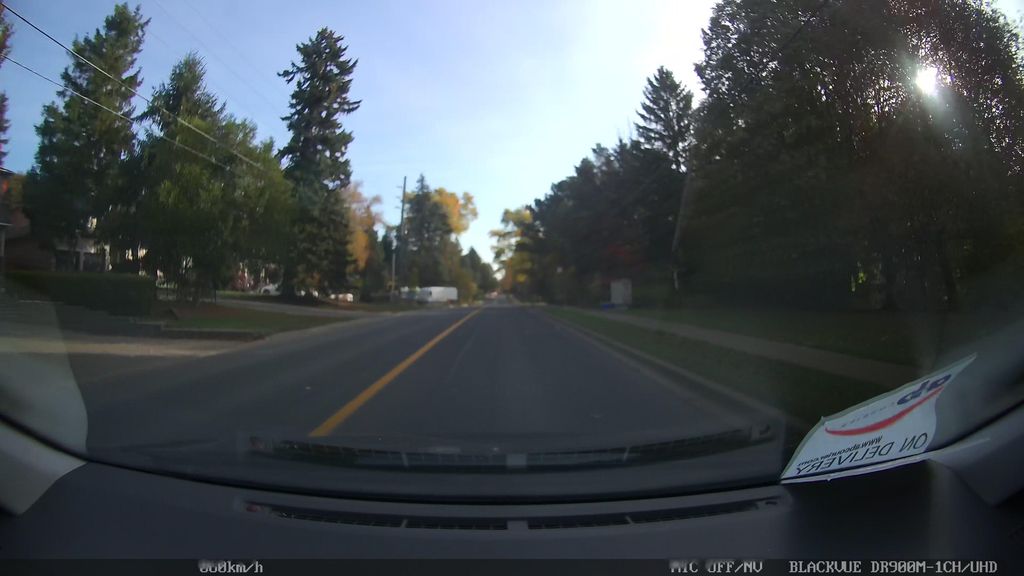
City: toronto